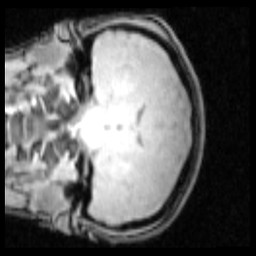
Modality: PDw
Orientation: coronal
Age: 22
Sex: female
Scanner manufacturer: siemens
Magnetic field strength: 3 T
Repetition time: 0.25 s
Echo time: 0.00103 s